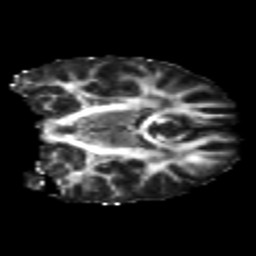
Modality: FA
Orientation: coronal
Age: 18
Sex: female
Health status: healthy
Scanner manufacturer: philips
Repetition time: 7.383 s
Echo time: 0.08599 s